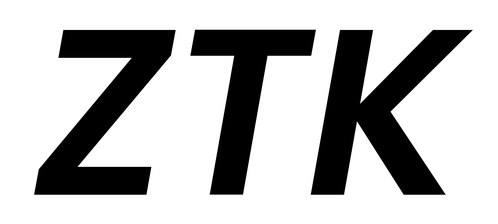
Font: Poppins-SemiBoldItalic